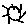
Label: sun